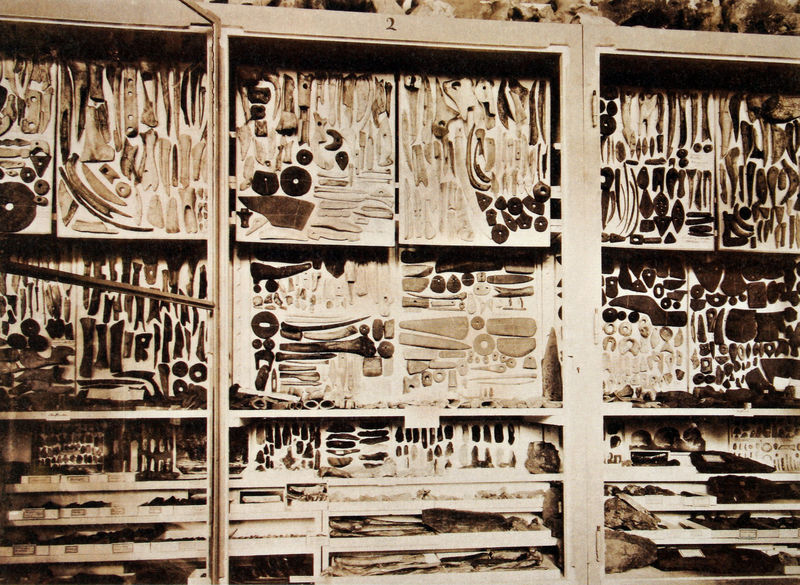
Titel: Vitrine mit oberfränkischen Funden in der "Prähistorischen Abteilung" der wissenschaftlichen Sammlung von Gabriel von Max
Standort: Mannheim
Institution: Reiß-Engelhorn Museen
Schlagwörter: weiß, muster, kreis, schrank, zwei, sepia, foto, fotografie, gerät, beschriftung, werkzeug, zahl, sammlung, ordnung, geordnet, vitrinen, glasvitrine, werkzeuge, geräte, fundstücke, glasschrank, beschrifutng, glasvitrinen, vitirine, werkezuge